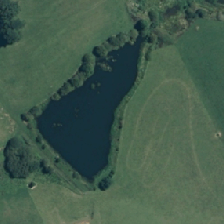
Land cover: lake_pond